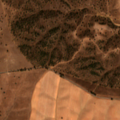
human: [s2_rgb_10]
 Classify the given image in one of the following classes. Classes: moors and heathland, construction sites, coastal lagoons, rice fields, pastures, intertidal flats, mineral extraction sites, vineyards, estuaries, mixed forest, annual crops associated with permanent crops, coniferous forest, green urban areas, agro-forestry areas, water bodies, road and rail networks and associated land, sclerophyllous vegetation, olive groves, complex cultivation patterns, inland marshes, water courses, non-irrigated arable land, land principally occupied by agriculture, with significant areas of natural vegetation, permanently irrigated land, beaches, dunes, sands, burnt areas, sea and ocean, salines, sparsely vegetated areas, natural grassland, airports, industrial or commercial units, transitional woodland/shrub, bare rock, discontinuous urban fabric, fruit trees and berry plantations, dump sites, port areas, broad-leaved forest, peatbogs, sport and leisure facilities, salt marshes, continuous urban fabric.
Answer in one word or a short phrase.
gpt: non-irrigated arable land, agro-forestry areas